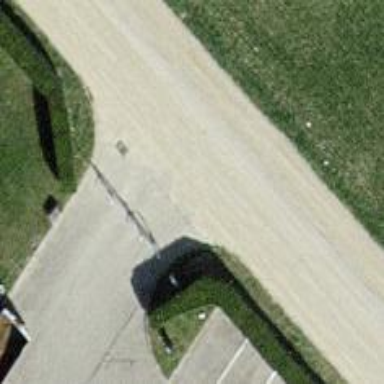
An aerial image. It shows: Track with grade 1 quality.